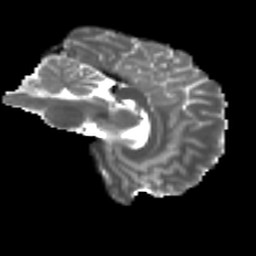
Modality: T2w
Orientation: sagittal
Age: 24
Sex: male
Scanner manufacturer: ge
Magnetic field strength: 3 T
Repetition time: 7.8 s
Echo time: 0.0608 s